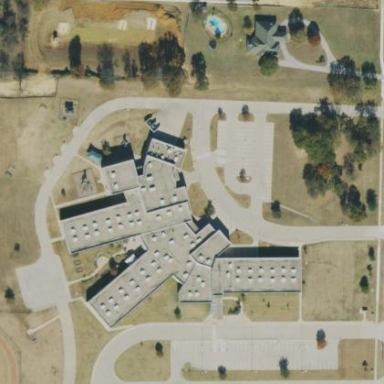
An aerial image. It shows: Elementary school.